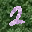
Label: 2